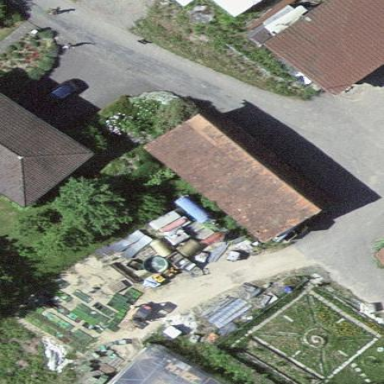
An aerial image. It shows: Barn.